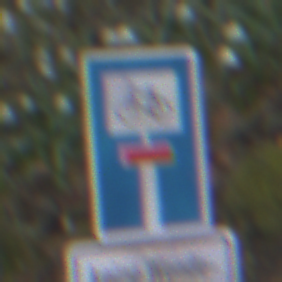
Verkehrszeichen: SackgasseRadverkehrDurchlaessig
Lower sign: HinweisGeaenderteVorfahrtVerkehrsfuehrungVerkehrsregelung3
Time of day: MorningAfternoon
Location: Outdoor (Nature)
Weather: PartlyCloudy
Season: NotSpecified
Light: Natural